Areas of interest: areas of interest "Community Center"
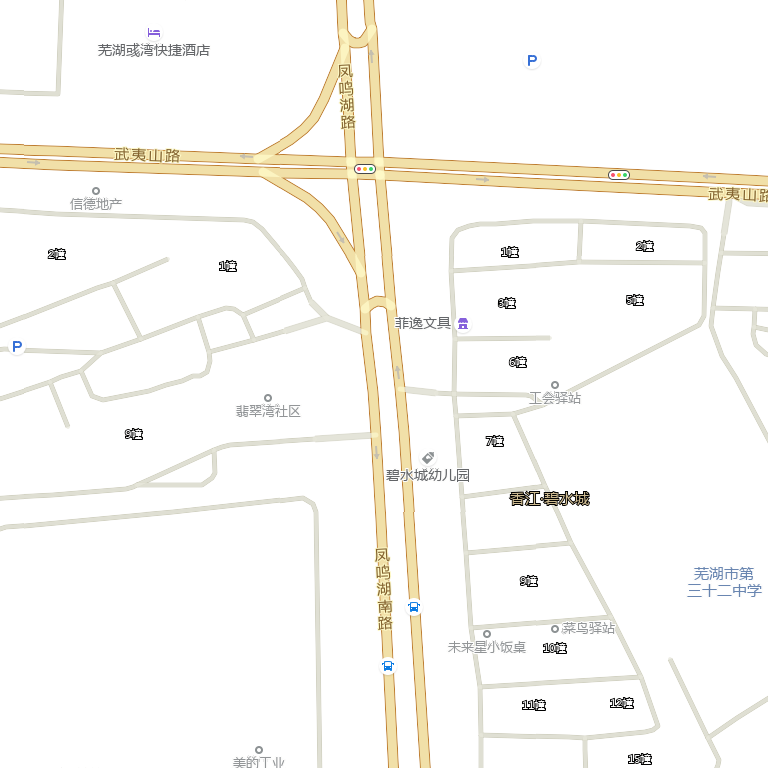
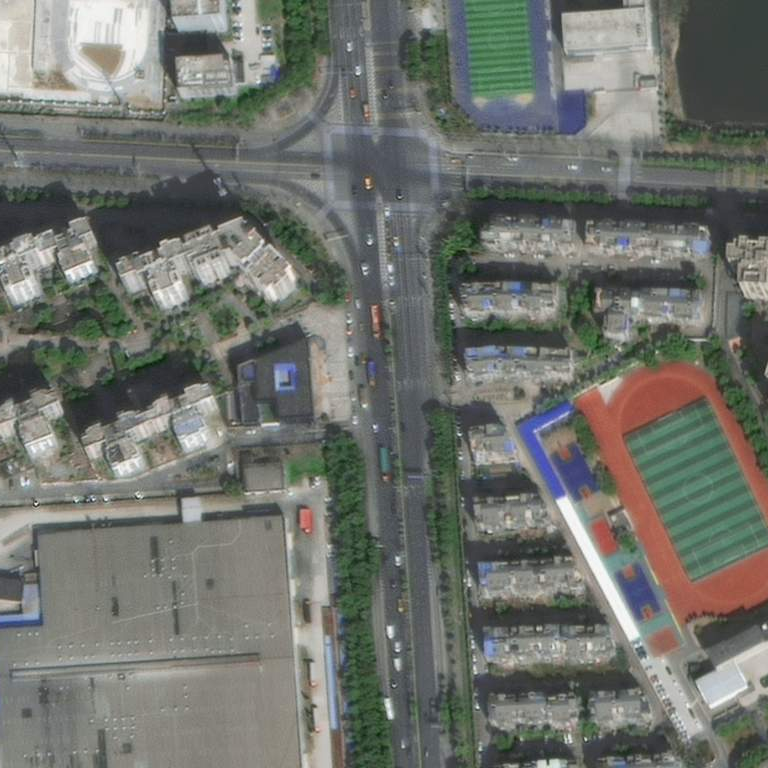